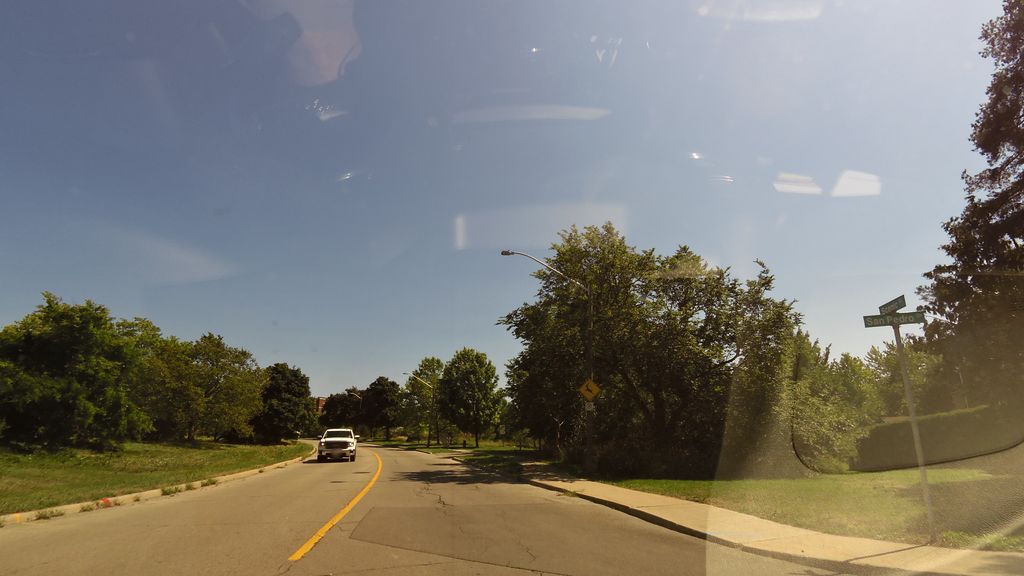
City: hamilton